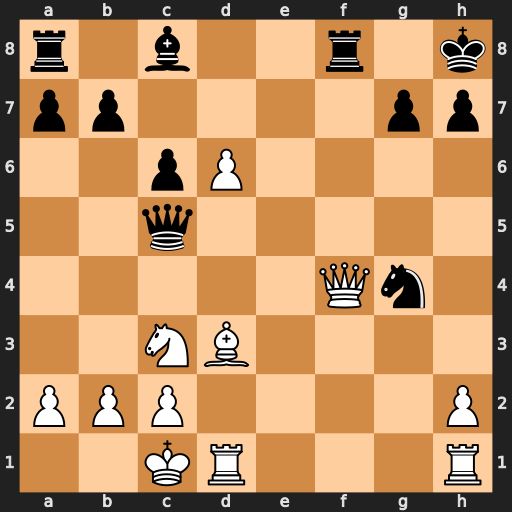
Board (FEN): r1b2r1k/pp4pp/2pP4/2q5/5Qn1/2NB4/PPP4P/2KR3R
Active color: w
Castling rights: -
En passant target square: -
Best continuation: Qxf8#